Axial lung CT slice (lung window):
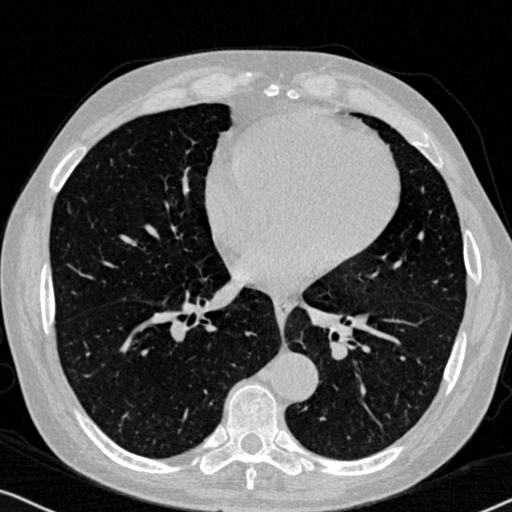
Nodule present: no